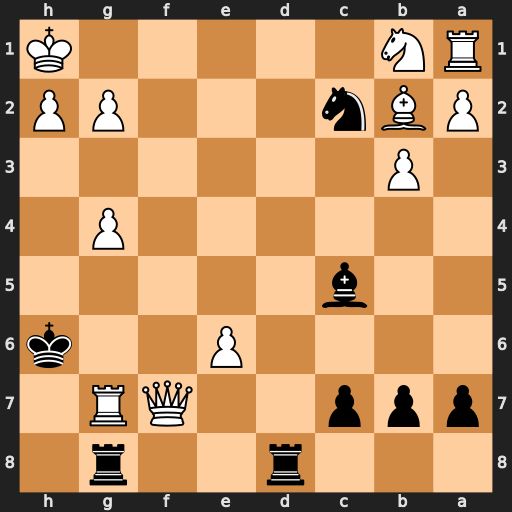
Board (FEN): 3r2r1/ppp2QR1/4P2k/2b5/6P1/1P6/PBn3PP/RN5K
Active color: b
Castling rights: -
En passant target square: -
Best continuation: Rd1+ Qf1 Rxf1#